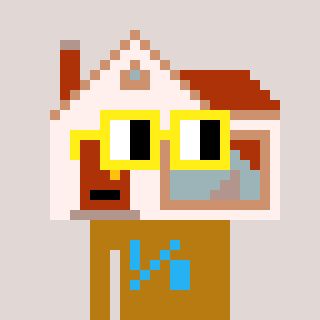
a pixel art character with square yellow glasses, a house-shaped head and a gold-colored body on a warm background